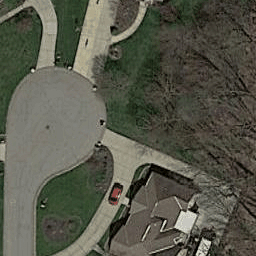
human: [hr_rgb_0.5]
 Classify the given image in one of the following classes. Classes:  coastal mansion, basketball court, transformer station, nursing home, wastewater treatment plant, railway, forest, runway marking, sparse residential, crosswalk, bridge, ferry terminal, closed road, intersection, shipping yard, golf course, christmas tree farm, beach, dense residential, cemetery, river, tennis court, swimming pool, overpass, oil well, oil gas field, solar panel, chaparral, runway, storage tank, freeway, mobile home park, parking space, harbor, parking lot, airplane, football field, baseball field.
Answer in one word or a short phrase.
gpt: closed road